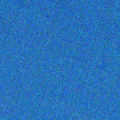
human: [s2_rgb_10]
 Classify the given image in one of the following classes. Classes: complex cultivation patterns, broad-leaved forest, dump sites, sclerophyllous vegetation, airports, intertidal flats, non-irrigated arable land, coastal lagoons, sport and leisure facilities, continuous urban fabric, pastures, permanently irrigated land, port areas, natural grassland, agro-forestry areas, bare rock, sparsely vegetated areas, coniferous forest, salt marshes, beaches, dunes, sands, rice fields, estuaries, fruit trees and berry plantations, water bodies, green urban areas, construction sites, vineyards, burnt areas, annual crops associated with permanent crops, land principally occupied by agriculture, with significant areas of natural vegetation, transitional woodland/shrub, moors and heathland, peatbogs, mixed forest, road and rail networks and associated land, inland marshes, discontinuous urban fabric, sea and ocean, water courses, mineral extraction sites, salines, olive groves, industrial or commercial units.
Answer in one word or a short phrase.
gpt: sea and ocean